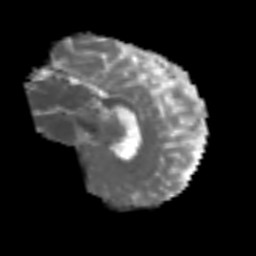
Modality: MD
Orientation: sagittal
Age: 69
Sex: female
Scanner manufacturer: siemens
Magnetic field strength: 3 T
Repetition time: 5.6 s
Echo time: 0.082 s